Question:
I would like to make a gui that looks like the above. right now I have a panel which will hold the name label, name textfield, brith date label and birthday textfield. My question is what would be the best layout manager to use on the panel so that the row of "name components" (lable + textfield) and the row of "birth date components" (lable + textfield), would be evenly spread vertically in the panel.
I thought about using flow layout, but that would result in no gap between the two rows of components. I thought about using a grid layout, but I do not know the gap size between the two rows of components.
A more complicated approach...i thought about putting the name label and textfield in one panel, and the birth date label and textfield in another panel, then make the base panel border layout and set name to be north, birthdate to be south...but then i would still have to make sure the name components are vertically centered in the name panel and birthdate components are vertically centered in the birth date panel.
Any help is appreciated. The goal is to make sure the row of name components and the row of birth date components are vertically spread out, with the name components being centered vertically on the top half, and the birth date components centered vertically on the bottom half. If anything sounds confusing please let me know I'll try to rephrase for a better understanding.
I am using strictly Java swing with eclipse, no GUI builder or anything like that.
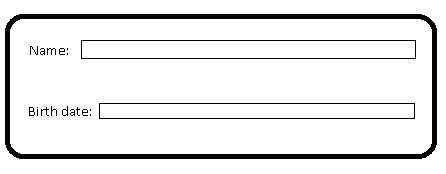
Answer: I personally like <URL>.
Here is an example to demonstrate:

'''
import java.awt.GridBagConstraints;
import java.awt.GridBagLayout;
import java.awt.Insets;
import javax.swing.JFrame;
import javax.swing.JLabel;
import javax.swing.JTextField;
import javax.swing.SwingUtilities;
import javax.swing.UIManager;
import javax.swing.UIManager.LookAndFeelInfo;
public class Test {
private JFrame frame;
private JTextField nameTextField, birthDateTextField;
private JLabel nameLabel, birthDateLabel;
public Test() {
initComponents();
}
public static void main(String args[]) {
SwingUtilities.invokeLater(new Runnable() {
@Override
public void run() {
try {
for (LookAndFeelInfo info : UIManager.getInstalledLookAndFeels()) {
if ("Nimbus".equals(info.getName())) {
UIManager.setLookAndFeel(info.getClassName());
break;
}
}
} catch (Exception e) {
// If Nimbus is not available, you can set the GUI to another look and feel.
}
new Test();
}
});
}
private void initComponents() {
frame = new JFrame("Test");
frame.setDefaultCloseOperation(JFrame.EXIT_ON_CLOSE);
frame.setLayout(new GridBagLayout());
nameTextField = new JTextField(30);
birthDateTextField = new JTextField(30);
nameLabel = new JLabel("Name:");
birthDateLabel = new JLabel("Birth Date:");
GridBagConstraints gc = new GridBagConstraints();
gc.fill = GridBagConstraints.HORIZONTAL;
gc.insets = new Insets(10, 10, 10, 10);
gc.gridx = 0;
gc.gridy = 0;
frame.add(nameLabel, gc);
gc.gridx = 1;
gc.gridy = 0;
frame.add(nameTextField, gc);
gc.gridx = 0;
gc.gridy = 1;
frame.add(birthDateLabel, gc);
gc.gridx = 1;
gc.gridy = 1;
frame.add(birthDateTextField, gc);
frame.pack();
frame.setVisible(true);
}
}
'''